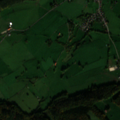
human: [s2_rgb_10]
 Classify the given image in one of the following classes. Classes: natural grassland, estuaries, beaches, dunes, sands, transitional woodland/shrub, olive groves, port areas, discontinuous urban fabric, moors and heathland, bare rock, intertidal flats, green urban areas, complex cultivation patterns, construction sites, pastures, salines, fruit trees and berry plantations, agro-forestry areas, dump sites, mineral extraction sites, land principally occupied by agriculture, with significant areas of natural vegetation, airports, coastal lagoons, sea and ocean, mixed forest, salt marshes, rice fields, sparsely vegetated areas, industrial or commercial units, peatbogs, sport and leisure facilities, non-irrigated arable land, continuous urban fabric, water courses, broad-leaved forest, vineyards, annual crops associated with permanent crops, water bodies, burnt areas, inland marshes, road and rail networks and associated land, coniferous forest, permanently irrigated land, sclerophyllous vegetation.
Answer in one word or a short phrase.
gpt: discontinuous urban fabric, industrial or commercial units, pastures, land principally occupied by agriculture, with significant areas of natural vegetation, broad-leaved forest, mixed forest